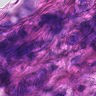
Metastatic tissue present: yes